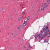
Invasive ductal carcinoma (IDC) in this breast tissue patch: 0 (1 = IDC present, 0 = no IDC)